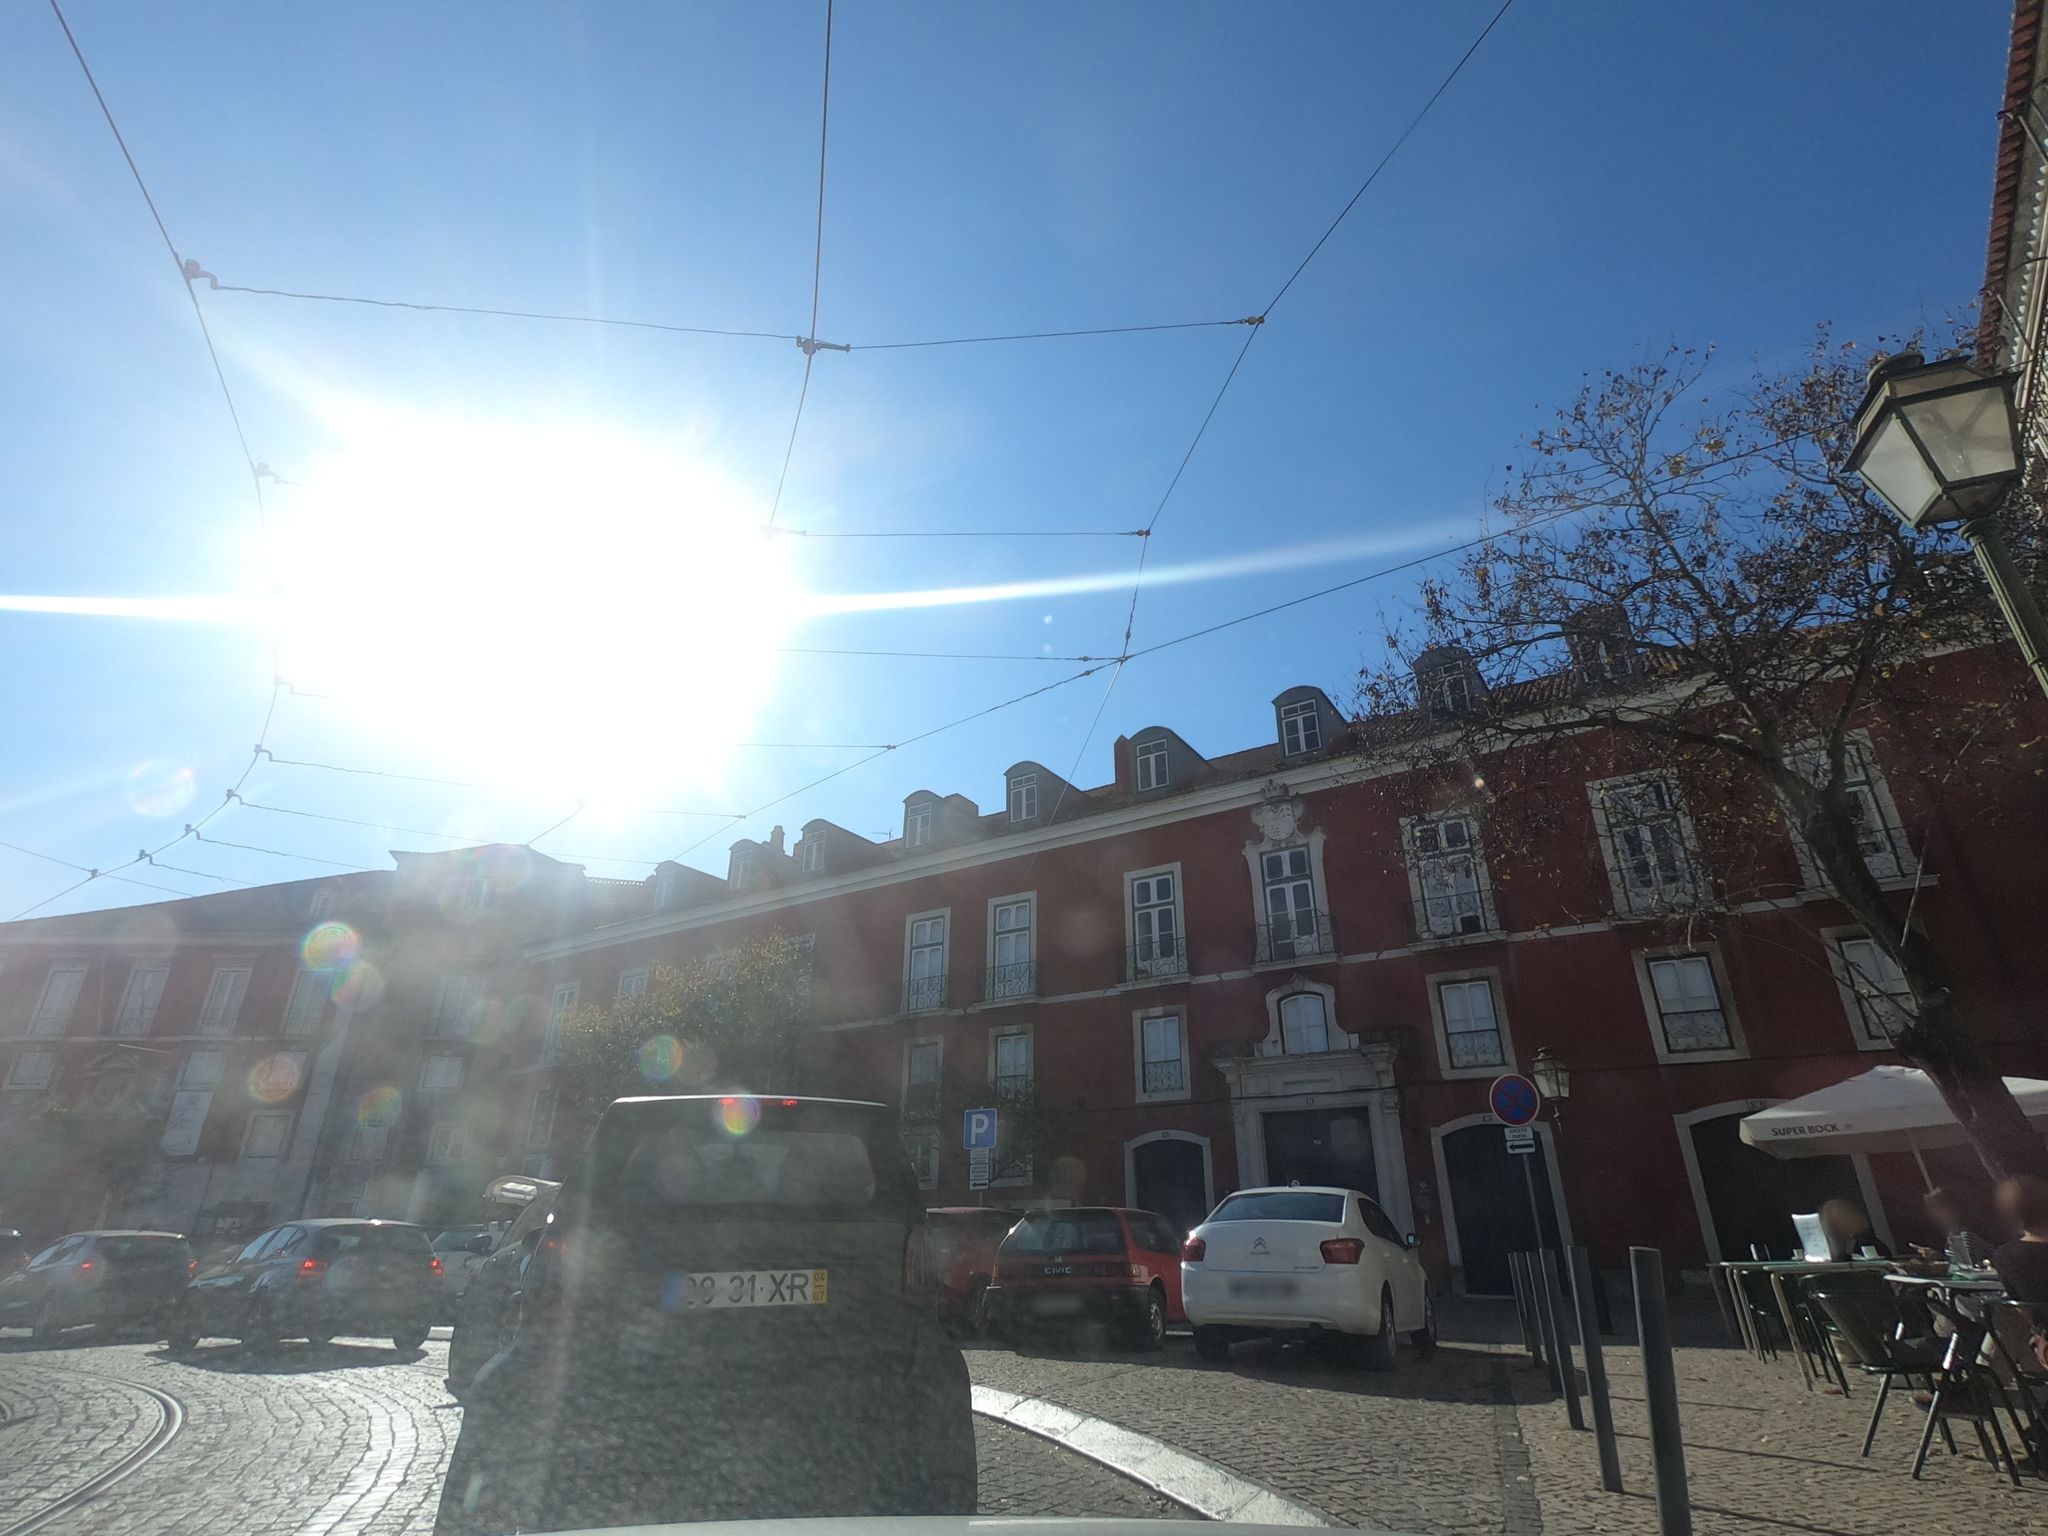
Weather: snowy
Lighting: day
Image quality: good
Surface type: driving surface
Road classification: footway, steps, pedestrian, residential
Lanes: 2
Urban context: urban centre
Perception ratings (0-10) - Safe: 0.97, Lively: 3.64, Beautiful: 4.44, Boring: 7.82, Depressing: 5.49, Wealthy: 7.95